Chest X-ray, PA view. Patient: 53 years old, sex F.
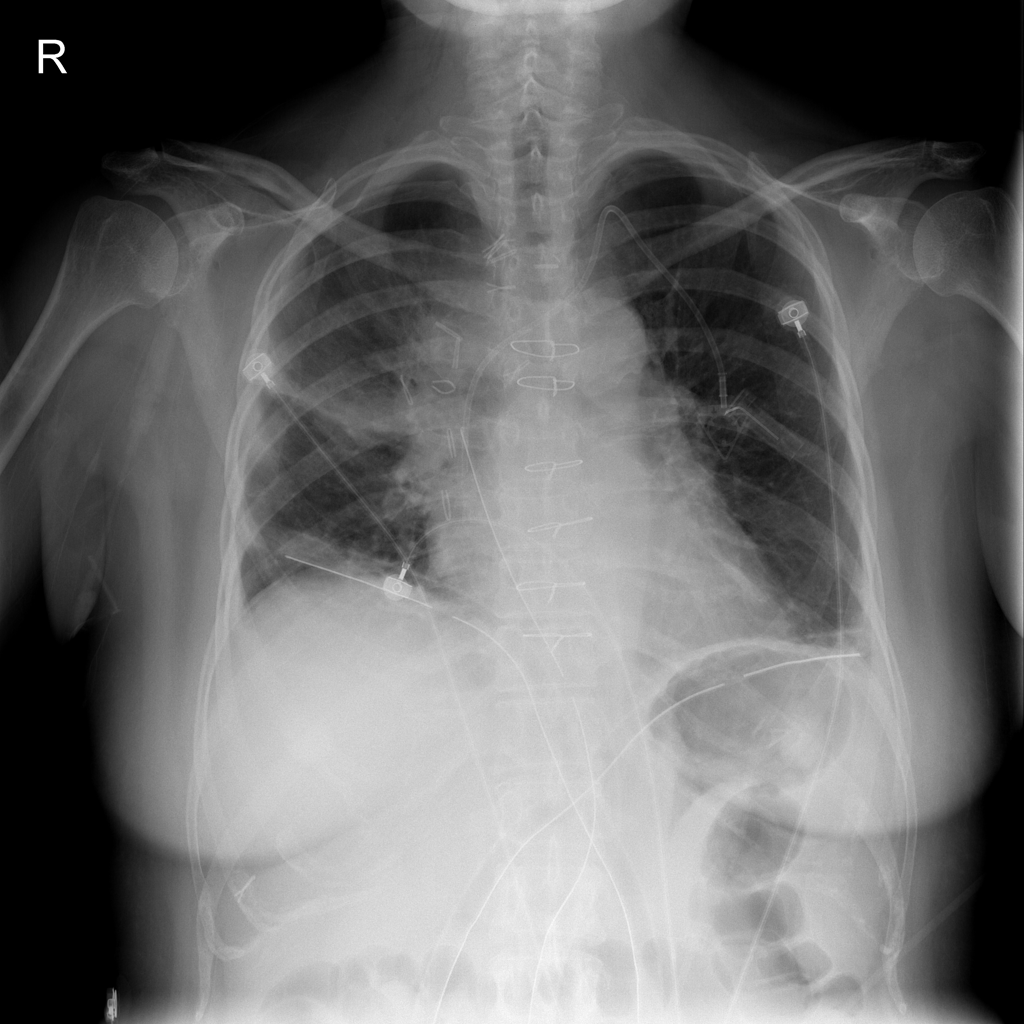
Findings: Infiltration, Pneumothorax